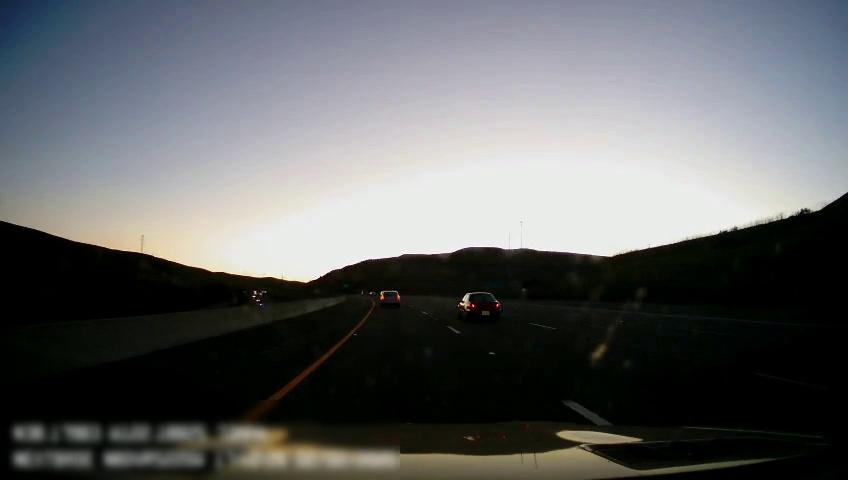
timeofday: Day
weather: Sunny
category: Drivable Space
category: Vehicles | Car
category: Vehicles | Car
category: Lanes | Alternate Lane
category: Lanes | Current Lane
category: Lanes | Current Lane
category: Lanes | Alternate Lane
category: Lanes | Alternate Lane